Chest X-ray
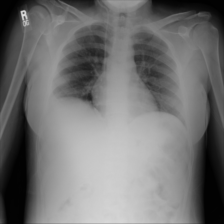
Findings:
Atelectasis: negative
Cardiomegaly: negative
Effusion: negative
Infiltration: negative
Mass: negative
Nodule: negative
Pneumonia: negative
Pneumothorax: negative
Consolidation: negative
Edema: negative
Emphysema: negative
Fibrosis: negative
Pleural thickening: negative
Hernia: negative